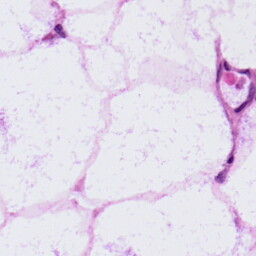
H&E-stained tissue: LymphNode